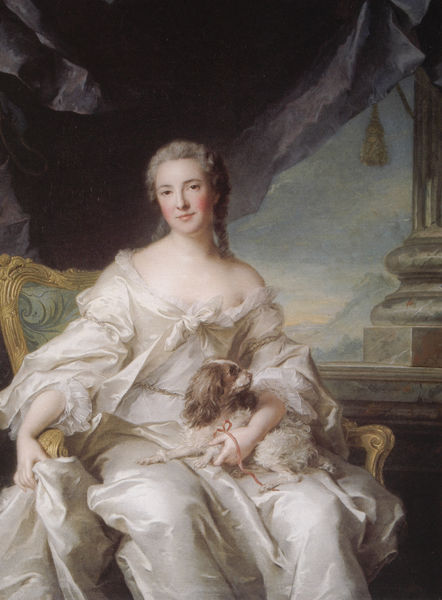
Titel: Madame la comtesse d'Argenson
Künstler: Jean-Marc Nattier
Institution: Privatsammlung.
Schlagwörter: berg, blau, gemälde, hand, haut, himmel, weiß, grün, landschaft, mädchen, sitzen, ausschnitt, elegant, fenster, finger, frankreich, frau, frisur, grau, haar, hell, hintergrund, kleid, licht, mund, nase, schwarz, stirn, stuhl, säule, ausblick, blick, dame, gürtel, hund, rot, schirm, tier, fächer, schleife, jung, architektur, arm, arme, band, barock, falten, gesicht, knoten, sockel, bildnis, hände, portrait, porträt, rückenlehne, vorhang, öl, brüstung, gold, haare, halbfigur, sessel, sitzend, stoff, adel, klassizismus, lippen, locken, ohren, prinzessin, puder, rokoko, rosa, rouge, schulter, schultern, schön, seide, zart, adelige, fell, perücke, balkon, hündchen, taille, wangen, sofa, lehne, sitz, zöpfe, leine, wangenrot, lila, violett, französisch, ölgemälde, blue, chair, column, curtain, red, thron, white, women, black, dress, face, female, green, hair, lady, old, seat, sitting, symbolism, woman, zopf, büste, glanz, gown, pink, robe, brown, kordel, quaste, faltenwurf, edel, knie, kniestück, dekolleté, loggia, armlehnen, sky, fensterbank, girl, lap, mountain, young, child, eyes, ribbon, sash, höfisch, kulisse, königin, fürstin, klassik, purple, chin, mouth, silk, dog, taft, nattier, rope, hau, anmut, letter, marble, smiling, vorhanf, human, arms, blush, pose, schosshund, luftig, animal, fingers, lieblich, vierbeiner, fragonard, lips, resting, cheek, pillar, stuhlt, freu, forehead, bow, mural, liebreiz, potrait, femal, bell, white dress, braid, jean marc nattier, nettier, schulterm, string, brows, blickj, idealized, red cheeks, pull, cord, envelope, satin dress, furtain, bluch, ggod, ggold, ggown, chirasciro